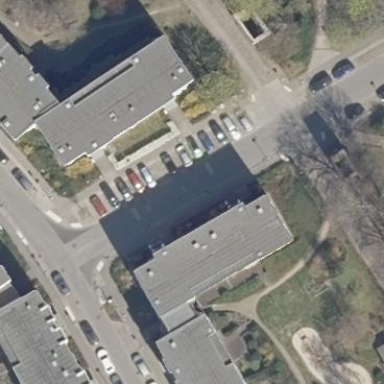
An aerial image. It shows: Flat-roofed apartment building.